Brain MRI, t1w sequence, axial 2D slice.
Patient: age 51, sex F, weight 95 kg, height 1.95 m
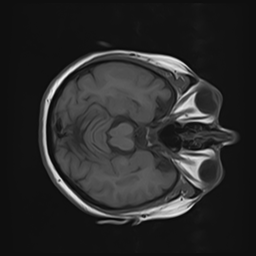